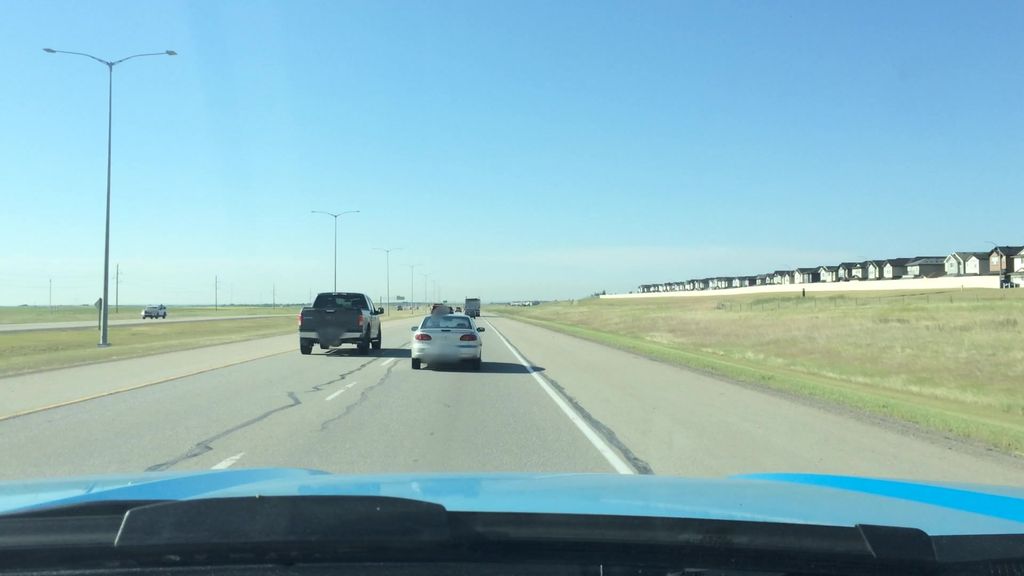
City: calgary